【题型】解答题　【知识点】解析几何　【难度】hard
已知点 \( A(a,0) \ (a > 0) \)，\( P_1 \)、\( P_2 \)、\( P_3 \) 是平面直角坐标系上的三点，且 \( |AP_1| \)、\( |AP_2| \)、\( |AP_3| \) 成等差数列，公差为 \( d \)。

(1) 若 \( a = 1 \)，\( P_1 \) 为坐标为 \( (1,0) \)，\( d = 2 \)，点 \( P_3 \) 在直线 \( 3x - y - 18 = 0 \) 上时，求点 \( P_2 \) 的坐标；

(2) 若 \( a = 1 \)，\( P_1 \)、\( P_2 \)、\( P_3 \) 都在抛物线 \( y^2 = 4x \) 上，点 \( P_2 \) 的横坐标为 3，求证：线段 \( P_1P_3 \) 的垂直平分线与 \( x \) 轴的交点为一定点，并求该定点的坐标；

(3) 若 \( P_1 \)、\( P_2 \)、\( P_3 \) 都在椭圆 \( \dfrac{x^2}{25} + \dfrac{y^2}{16} = 1 \) 上，且 \( d = 3 \)，求实数 \( a \) 的取值范围。
【解答】
【详解】
(1) 因为 \(|AP_1| = 1\)，\(d = 2\)，所以 \(|AP_3| = 1 + 2d = 5\)。
又因为点 \(P_3\) 在直线 \(3x - y - 18 = 0\) 上，可设 \(P_3(x, 3x - 18)\)。

所以
\[
(x - 1)^2 + (3x - 18)^2 = 25 \implies x^2 - 11x + 30 = 0 \implies (x - 5)(x - 6) = 0,
\]
所以 \(x = 5\) 或 \(x = 6\)。

当 \(x = 5\) 时，\(3x - 18 = -3\)，此时 \(P_3(5, -3)\)；当 \(x = 6\) 时，\(3x - 18 = 0\)，此时 \(P_3(6, 0)\)。
所以 \(P_2\) 点坐标为 \((5, -3)\) 或 \((6, 0)\)。

---

(2) 如图：

因为抛物线 \(y^2 = 4x\) 的焦点为 \(A(1,0)\)，且点 \(P_2\) 的横坐标为 3，所以 \(|AP_2| = 3 + 1 = 4\)。
因为 \(P_1\)，\(P_3\) 在抛物线 \(y^2 = 4x\) 上，可设 \(P_1\left(\frac{y_1^2}{4}, y_1\right)\)，\(P_3\left(\frac{y_3^2}{4}, y_3\right)\)。
所以 \(|AP_1| = \frac{y_1^2}{4} + 1\)，\(|AP_3| = \frac{y_3^2}{4} + 1\)。

因为 \(|AP_1|\)、\(|AP_2|\)、\(|AP_3|\) 成等差数列，所以 \(|AP_1| + |AP_3| = 2|AP_2|\)，即
\[
\frac{y_1^2}{4} + 1 + \frac{y_3^2}{4} + 1 = 8,
\]
所以 \(y_1^2 + y_3^2 = 24\)。

设 \(x\) 轴上点 \(M(m, 0)\)，满足 \(|MP_1| = |MP_3|\)，
则
\[
\left(m - \frac{y_1^2}{4}\right)^2 + y_1^2 = \left(m - \frac{y_3^2}{4}\right)^2 + y_3^2 \implies \frac{y_1^2 - y_3^2}{16} \cdot 16 = \frac{y_1^2 - y_3^2}{4} \cdot 2m + (y_1^2 - y_3^2).
\]

当 \(y_1^2 \neq y_3^2\) 时，\(\frac{1}{2}m = \frac{y_1^2 + y_3^2}{16} + 1 \implies \frac{1}{2}m = \frac{24}{16} + 1 \implies m = 5\)；
当 \(y_1^2 = y_3^2\) 时，\(m = 5\) 也可以成立。

所以线段 \(P_1P_3\) 的垂直平分线与 \(x\) 轴的交点为定点 \((5, 0)\)。

---

(3) 设 \(P(x,y)\) 为椭圆上一点，则问题可转化为 \(|AP|\) 的最大值与最小值的差不小于 6。

因为 \(\frac{x^2}{25} + \frac{y^2}{16} = 1 \implies y^2 = 16\left(1 - \frac{x^2}{25}\right)\)，
所以
\[
|AP| = \sqrt{(x - a)^2 + y^2} = \sqrt{(x - a)^2 + 16\left(1 - \frac{x^2}{25}\right)} = \sqrt{\frac{9x^2}{25} - 2ax + a^2 + 16}.
\]

设 \(f(x) = \frac{9x^2}{25} - 2ax + a^2 + 16 = \frac{9}{25}\left(x - \frac{25a}{9}\right)^2 + 16 - \frac{16a^2}{9}\)，\(-5 \leq x \leq 5\)。

当 \(\frac{25a}{9} \geq 5\) 即 \(a \geq \frac{9}{5}\) 时，函数 \(f(x)\) 在 \([-5,5]\) 上单调递减，
所以 \(f(x)_{\max} = f(-5) = (a + 5)^2\)，所以 \(|AP|_{\max} = a + 5\)；
\(f(x)_{\min} = f(5) = (a - 5)^2\)，所以 \(|AP|_{\min} = |a - 5|\)。

若 \(a \geq 5\)，由 \(a + 5 - (a - 5) = 10 \geq 6\) 恒成立，故 \(a \geq 5\) 满足题意；
若 \(\frac{9}{5} \leq a < 5\)，由 \(a + 5 - (5 - a) = 2a \geq 6 \implies a \geq 3\)。

当 \(0 < \frac{25a}{9} < 5\) 即 \(0 < a < \frac{9}{5}\) 时，函数 \(f(x)\) 在 \(\left[-5, \frac{25a}{9}\right]\) 上递减，在 \(\left[\frac{25a}{9}, 5\right]\) 上递增，
且 \(f(-5) = (a + 5)^2\)，\(f(5) = (a - 5)^2\)，因为 \(0 < a < \frac{9}{5}\)，所以 \(f(-5) > f(5)\)，所以 \(|AP|_{\max} = a + 5\)；
\[
f(x)_{\min} = f\left(\frac{25a}{9}\right) = 16\left(1 - \frac{a^2}{9}\right), \quad \text{所以} \ |AP|_{\min} = 4\sqrt{1 - \frac{a^2}{9}}.
\]
由 \(a + 5 - 4\sqrt{1 - \frac{a^2}{9}} \geq 6 \implies a - 1 \geq 4\sqrt{1 - \frac{a^2}{9}}\)，
所以 \(1 < a < \frac{9}{5}\)，且 \((a - 1)^2 \geq 16\left(1 - \frac{a^2}{9}\right) \implies 25a^2 - 18a - 135 \geq 0\)。

因为
\[
\begin{cases}
25 \times 1^2 - 18 \times 1 - 135 < 0 \\
25 \times \left(\frac{9}{5}\right)^2 - 18 \times \frac{9}{5} - 135 < 0
\end{cases},
\]
所以不等式 \(25a^2 - 18a - 135 \geq 0\) 在 \(\left(1, \frac{9}{5}\right)\) 上无解。

综上可知：\(a \geq 3\)。
即实数 \(a\) 的取值范围为 \([3, +\infty)\)。

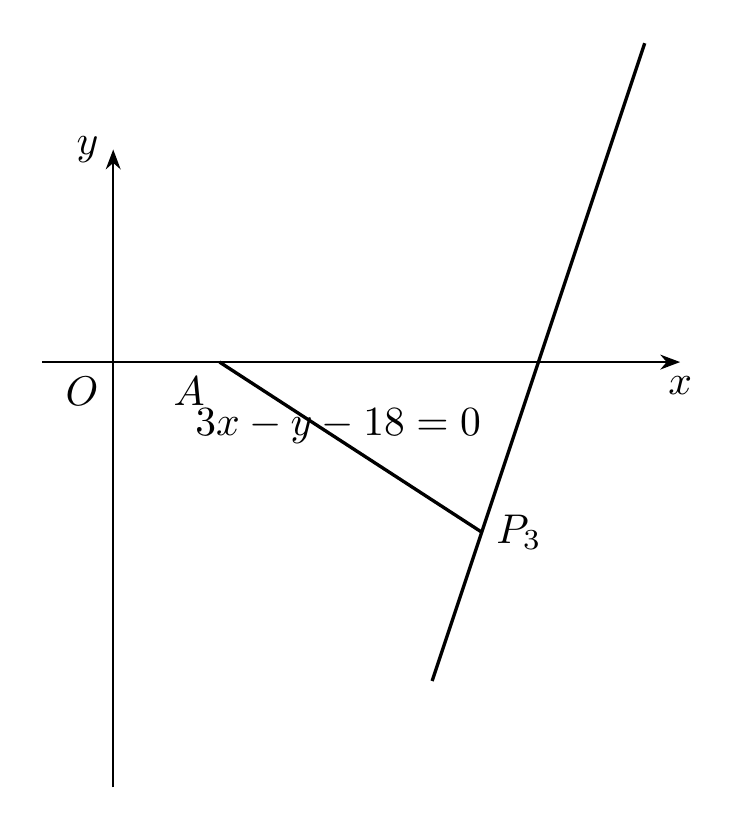
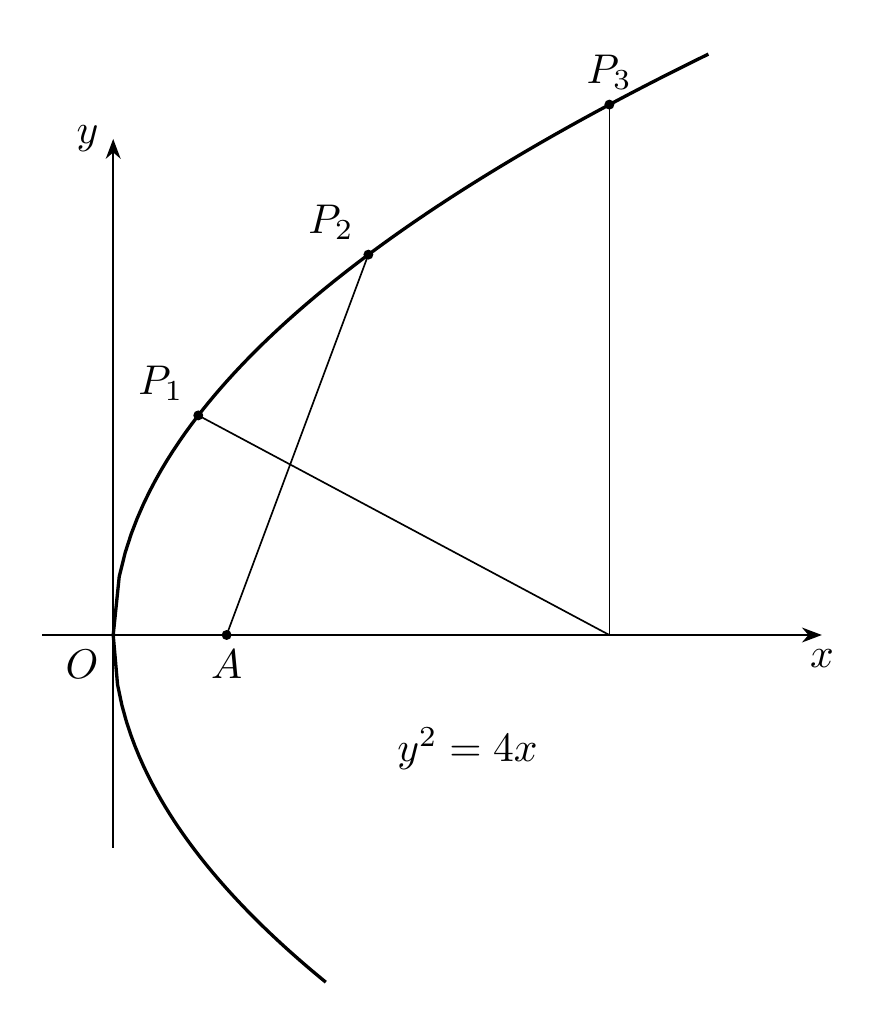
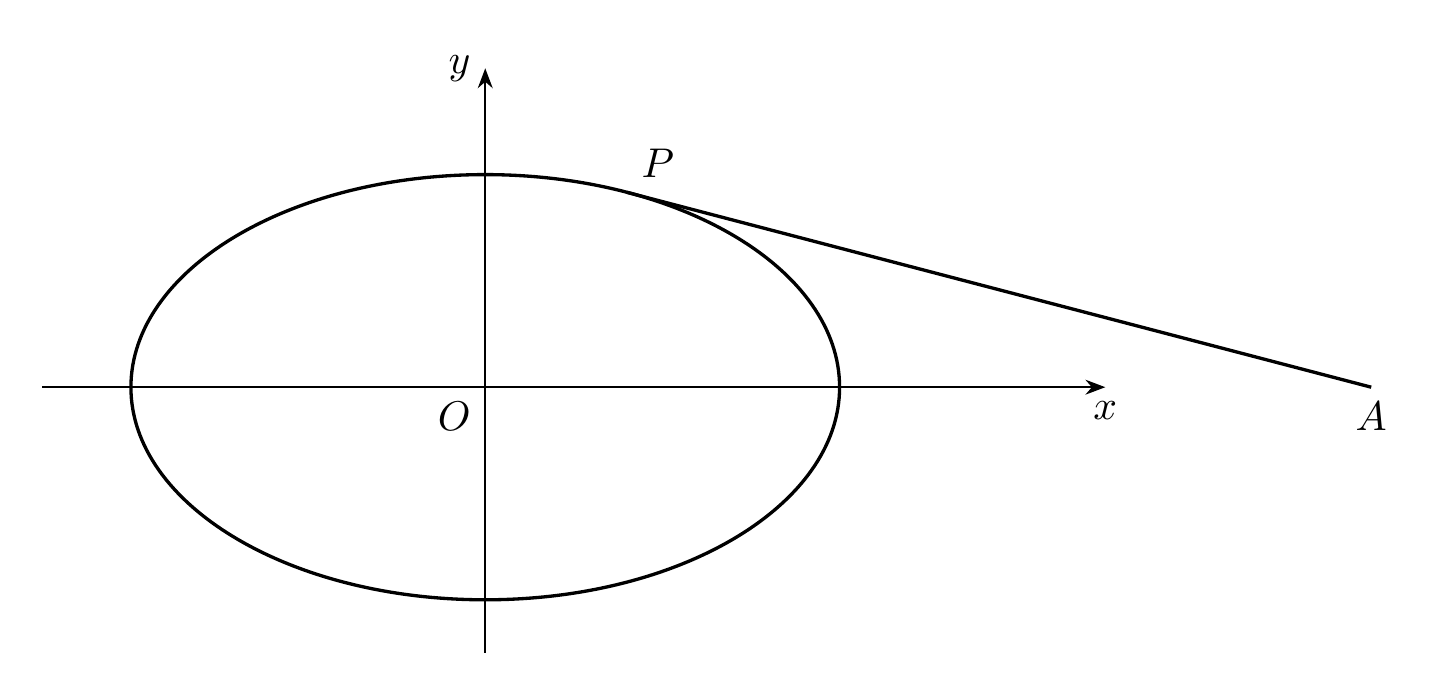